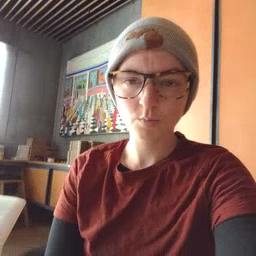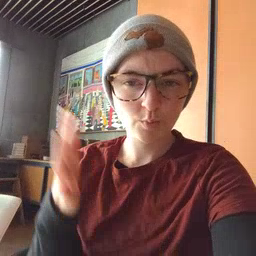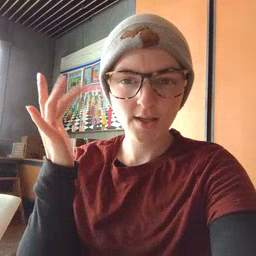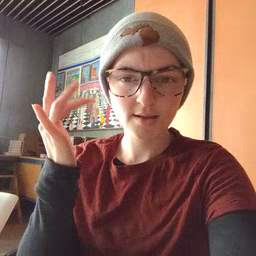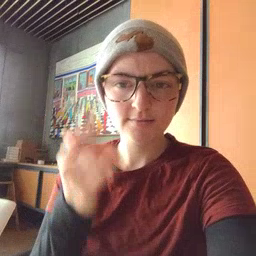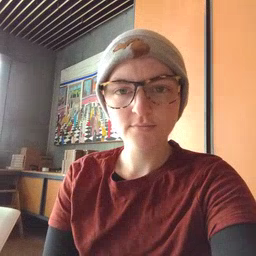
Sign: why